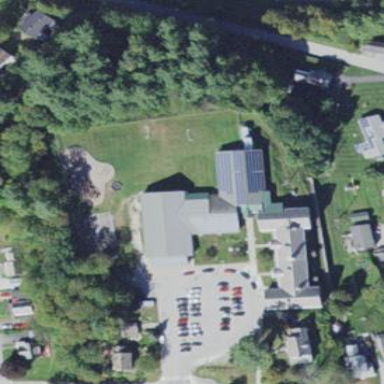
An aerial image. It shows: School building.